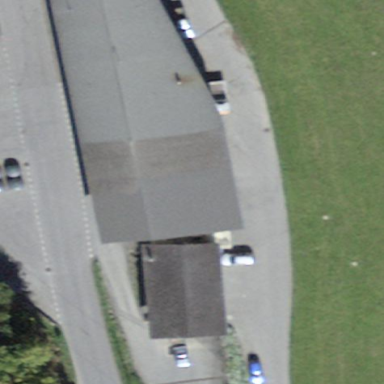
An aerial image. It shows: Building dedicated to vehicle inspection.